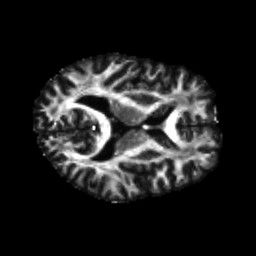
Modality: FA
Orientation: axial
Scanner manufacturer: siemens
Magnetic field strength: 3 T
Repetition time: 4.16 s
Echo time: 0.0806 s